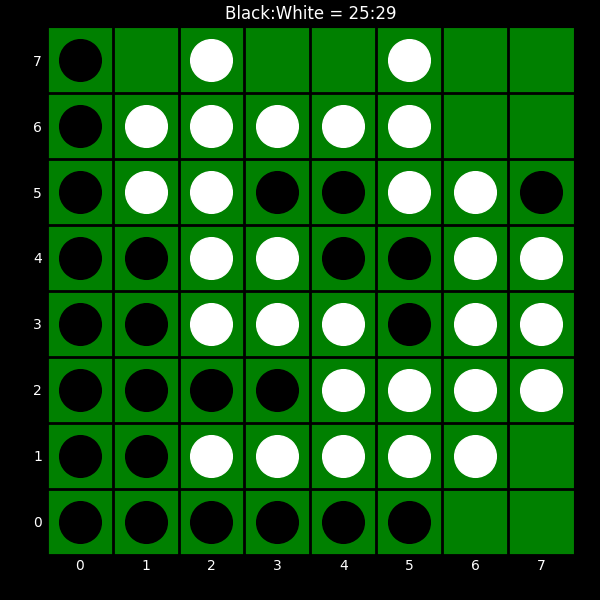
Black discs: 25
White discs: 29